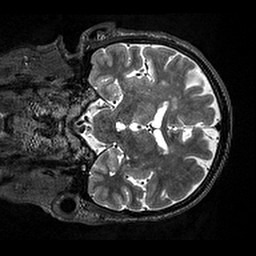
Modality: T2w
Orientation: coronal
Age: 70
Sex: male
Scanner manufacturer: siemens
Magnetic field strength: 3 T
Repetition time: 3.2 s
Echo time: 0.567 s